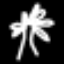
Label: palm tree